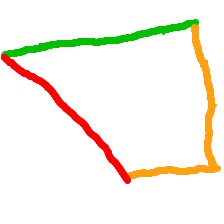
Shape: trapezoid